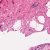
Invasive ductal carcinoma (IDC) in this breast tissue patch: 0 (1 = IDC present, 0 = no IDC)